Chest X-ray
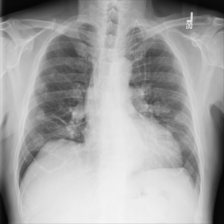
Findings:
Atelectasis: negative
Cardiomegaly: negative
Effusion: negative
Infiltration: negative
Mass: negative
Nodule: negative
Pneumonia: negative
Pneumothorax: negative
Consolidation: negative
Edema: negative
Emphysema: negative
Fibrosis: negative
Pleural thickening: negative
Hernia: negative